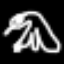
Label: frog